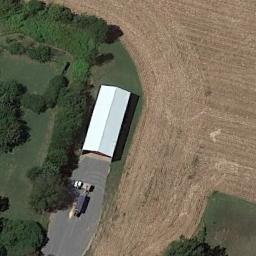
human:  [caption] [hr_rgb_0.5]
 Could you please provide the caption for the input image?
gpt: In a sparse residential area there is a white house and many green trees surrounded by farmland .

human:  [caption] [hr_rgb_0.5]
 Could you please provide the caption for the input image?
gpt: There are many trees beside the sparse residential .

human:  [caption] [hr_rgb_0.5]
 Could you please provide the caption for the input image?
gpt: There are several houses on the grass, And behind them are lush woods .

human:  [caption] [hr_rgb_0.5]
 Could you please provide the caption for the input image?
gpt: The sparse residential is on the grass next to some trees and bare land .

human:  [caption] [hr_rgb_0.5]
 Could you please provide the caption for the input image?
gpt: A sparse residential area with a white building beside the yellow farmland .